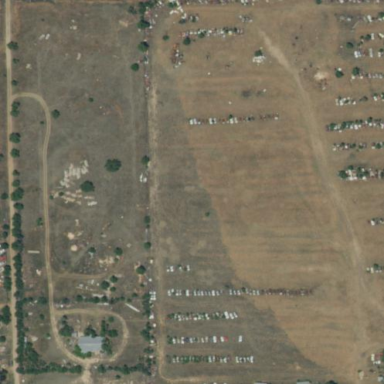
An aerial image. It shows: Scrap yard located in industrial area.